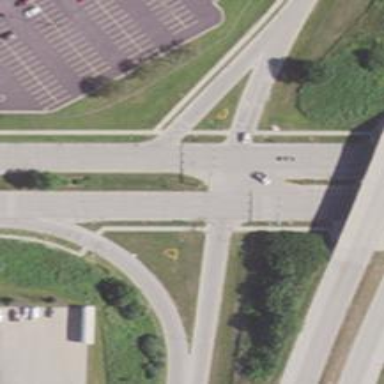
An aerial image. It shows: Primary link highway with asphalt surface.